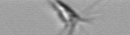
Label: Calciopappus